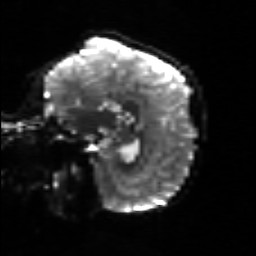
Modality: sbref
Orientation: sagittal
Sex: male
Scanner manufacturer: siemens
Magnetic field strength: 3 T
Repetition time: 5 s
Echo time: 0.071 s